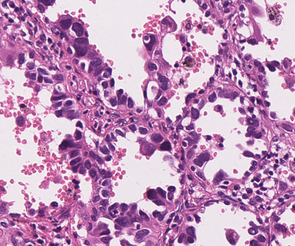
Tumor epithelial tissue: yes
Tumor-associated stroma tissue: yes
Normal tissue: no